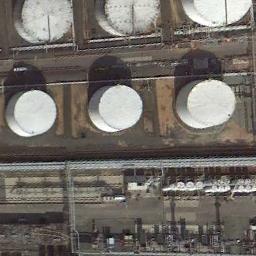
Label: storage tanks